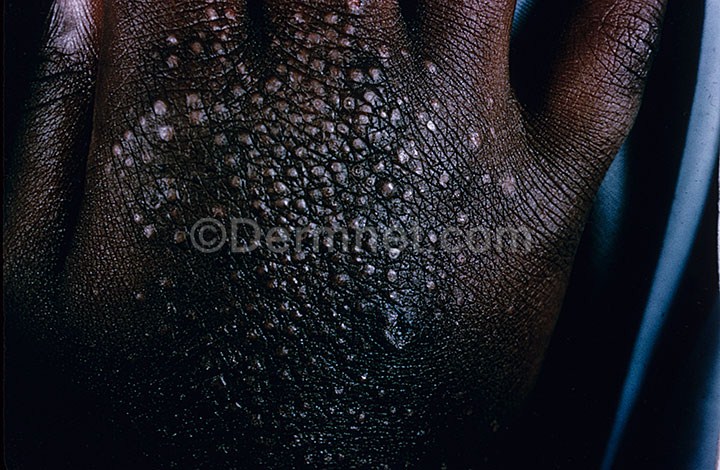
Disease: Psoriasis pictures Lichen Planus and related diseases